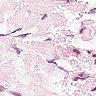
Metastatic tissue present: no